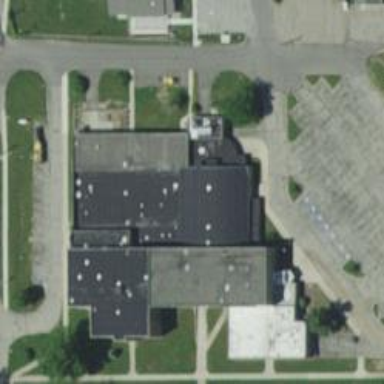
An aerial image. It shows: School.